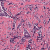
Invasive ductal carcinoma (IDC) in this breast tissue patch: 1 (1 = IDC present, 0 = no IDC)